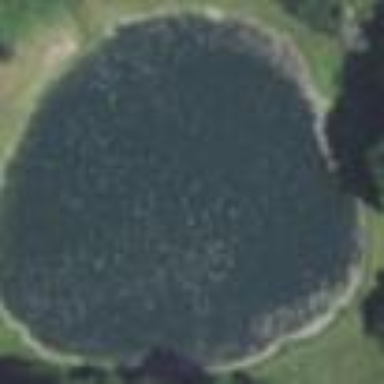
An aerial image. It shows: Pond surrounded by natural water.